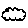
Label: cloud